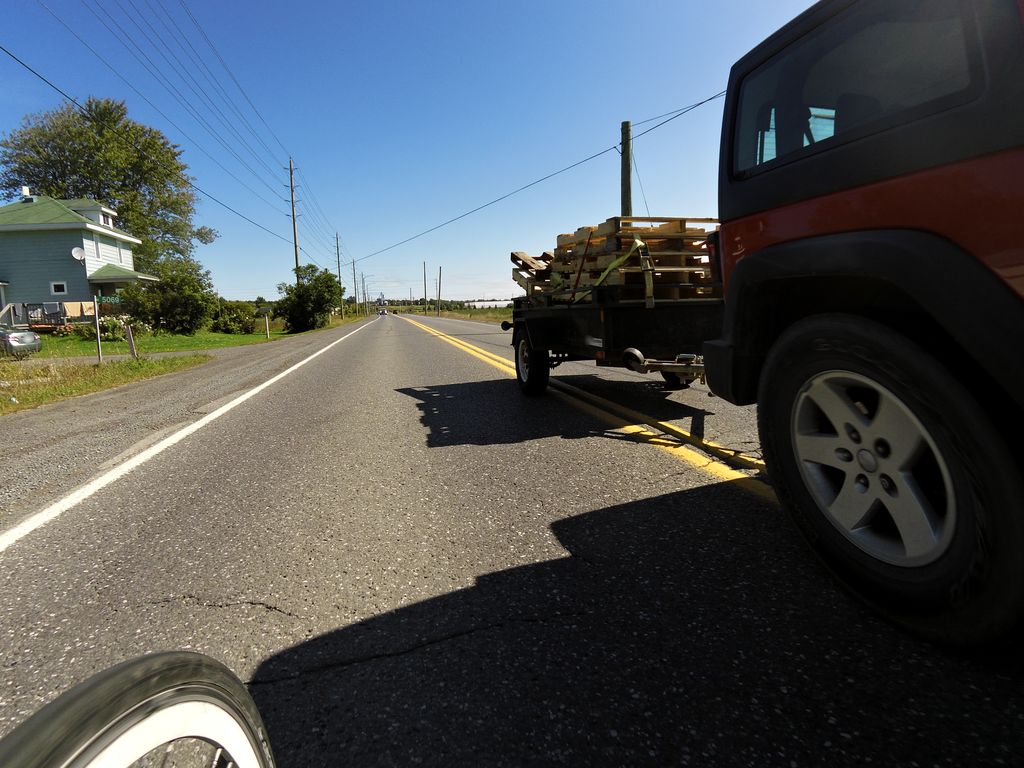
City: ottawa-gatineau